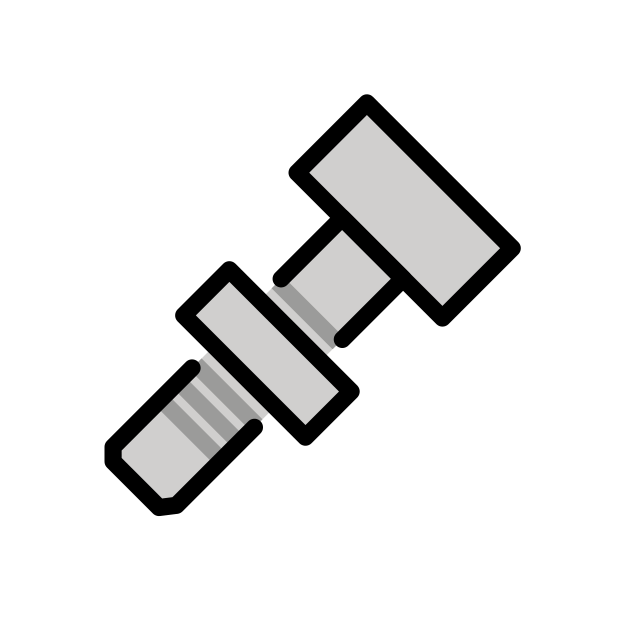
nut and bolt